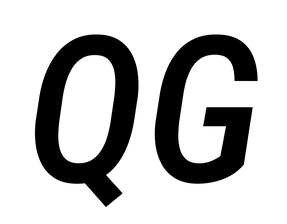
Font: Roboto-Italic_Condensed_Medium_Italic